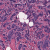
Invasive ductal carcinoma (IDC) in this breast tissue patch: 1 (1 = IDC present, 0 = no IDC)